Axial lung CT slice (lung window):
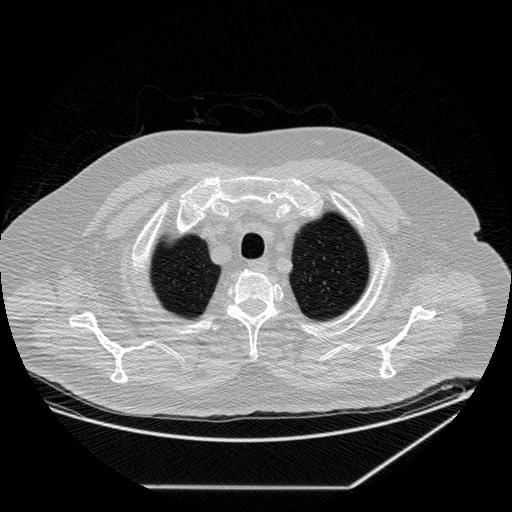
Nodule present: no